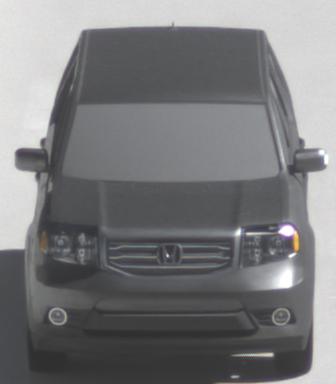
Make: Honda
Model: Pilot
Detailed model: Gen. 2 Facelift
Model produced from: 2012
Model produced until: 2015
Doors: 5
Color: gray
Road condition: wet road
Daytime: midday
Contrast: high contrast